Question: My app is selling virtual currency like many other iOS games. The title of one of my virtual currency products is "30 credits". When iOS pops up the dialog to pay for my product, it shows a grammatically incorrect sentence. The dialog's description says "one 30 credits". The "one" should be omitted to be grammatically correct.

'''
SKProduct* product = response.products.firstObject;
SKMutablePayment* payment = [SKMutablePayment paymentWithProduct:product];
payment.applicationUsername = [Me instance].user.username;
payment.quantity = 1;
[[SKPaymentQueue defaultQueue] addPayment:payment];
'''
I've tried commenting out the line that sets the quanity, hoping that internally SKProduct would behave differently, but the grammar remains incorrect.
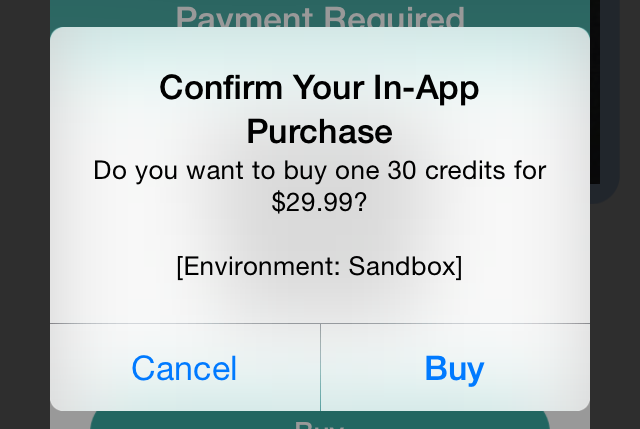
Answer: It's not technically incorrect since you are really purchasing one instance of the "30 credits" product.
There is no way to change the wording. Your only option would be to rename your product so the resulting message works better for you. Perhaps put the product name in quotes.